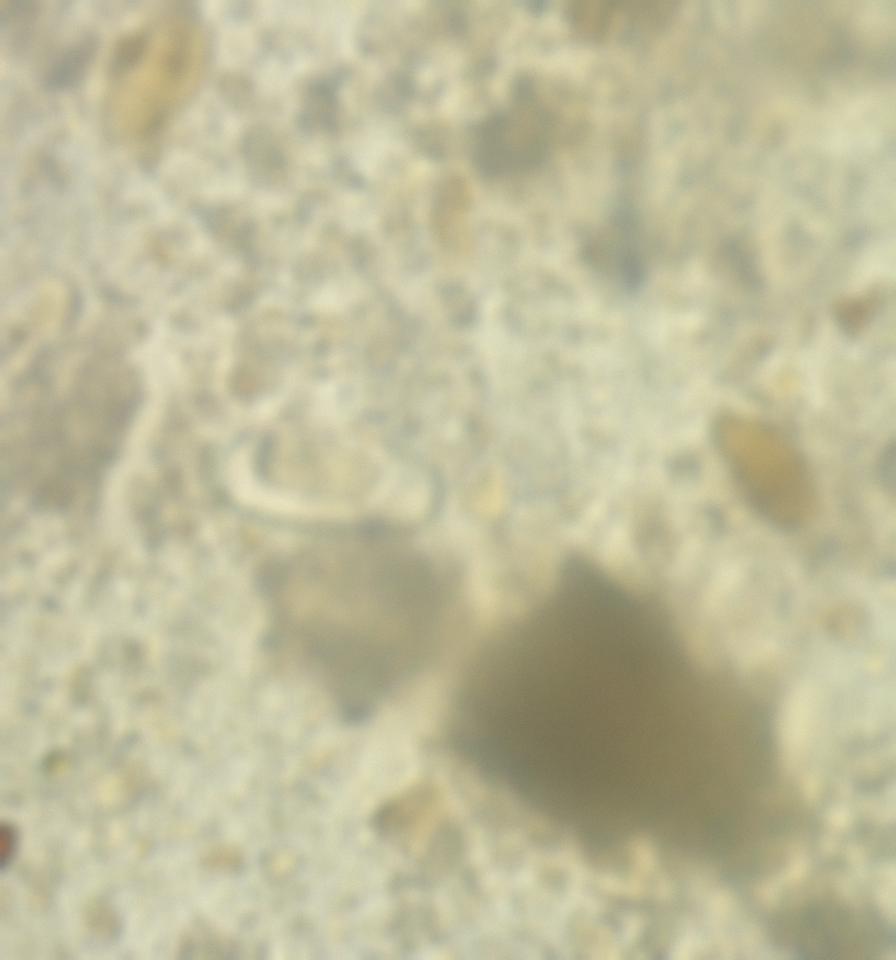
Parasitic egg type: Enterobius vermicularis